Question: i have 2 labels and two inputs, as the picture shows:

How can this be done? i'm using external css file.
Html code:
'''
<fieldset class="polje">
<legend>Podatki</legend>
<dl>
<dt id="border1">
<label id="ime_label" for="ime">Ime</label>
</dt>
<dd id="border1">
<input type="text" id="ime" tabindex="1">
</dd>
<dt id="border2">
<label for="priimek">Priimek</label>
</dt>
<dd id="border2">
<input type="text" id="priimek" tabindex="2">
</dd>
</dl>
</fieldset>
'''
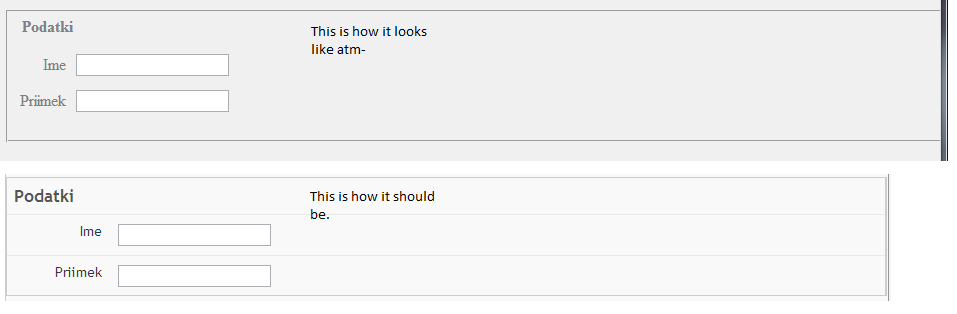
Answer: I would do something like this DEMO <URL>
'''
div {
border:solid thin #000;
margin:15px 0 0 0;
}
h2 {
margin:-15px 0 0 10px;
background:#fff;
width:80px;
}
label {
margin-left:10px;
width:60px;
float:left;
}
p.border {
padding-top:10px;
padding-bottom:10px;
border-top:solid thin #ccc;
border-bottom:solid thin #ccc;
}
'''